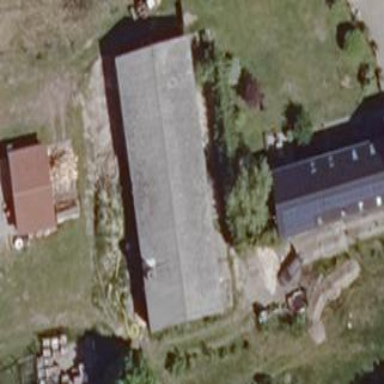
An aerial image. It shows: Manufacturing building.